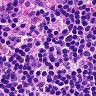
Metastatic tissue present: no